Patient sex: M
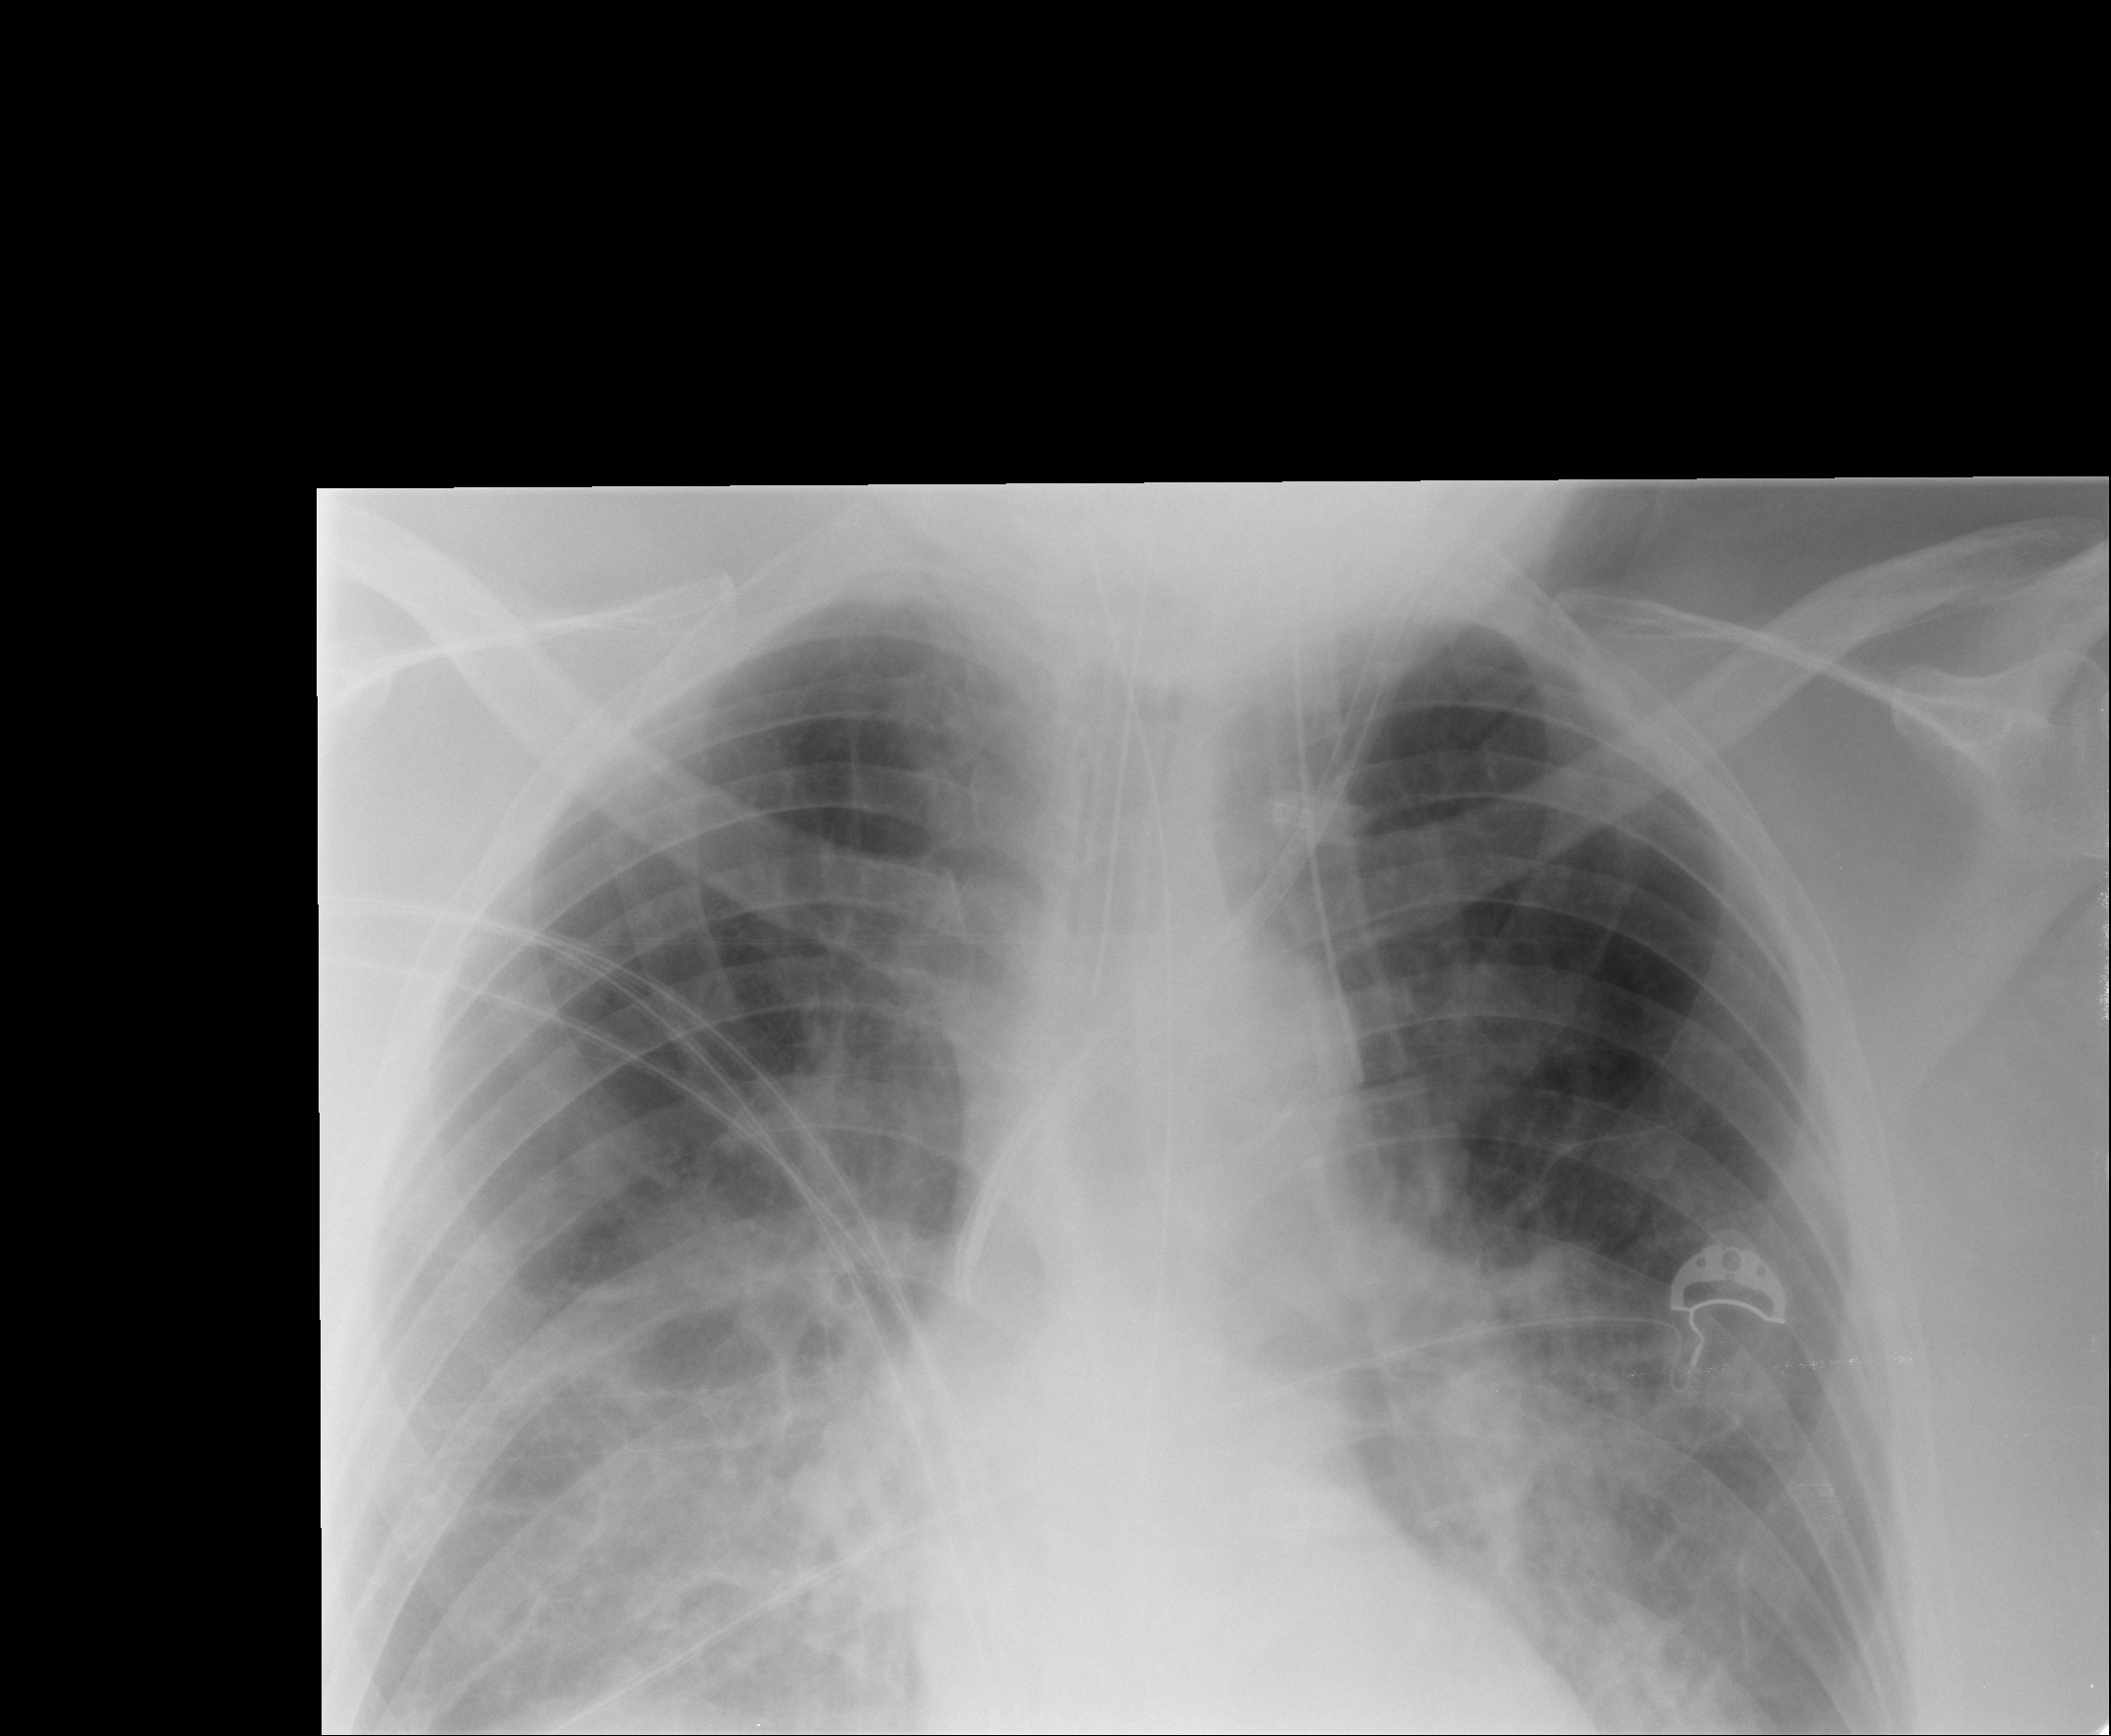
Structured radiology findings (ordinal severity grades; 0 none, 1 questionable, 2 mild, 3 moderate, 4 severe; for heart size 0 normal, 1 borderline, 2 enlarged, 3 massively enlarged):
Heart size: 0
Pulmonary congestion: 2
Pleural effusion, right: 3
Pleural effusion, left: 2
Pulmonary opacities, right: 2
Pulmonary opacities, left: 2
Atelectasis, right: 2
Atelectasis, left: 2